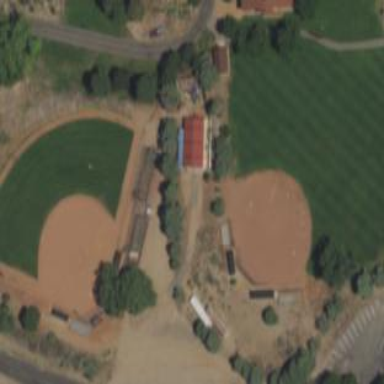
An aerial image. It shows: Baseball pitch for leisure and sports activities.